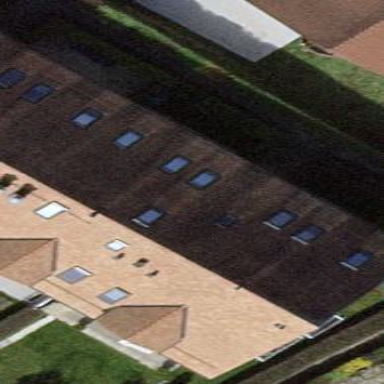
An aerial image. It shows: Image showing building with apartments.